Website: apple
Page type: address-validator
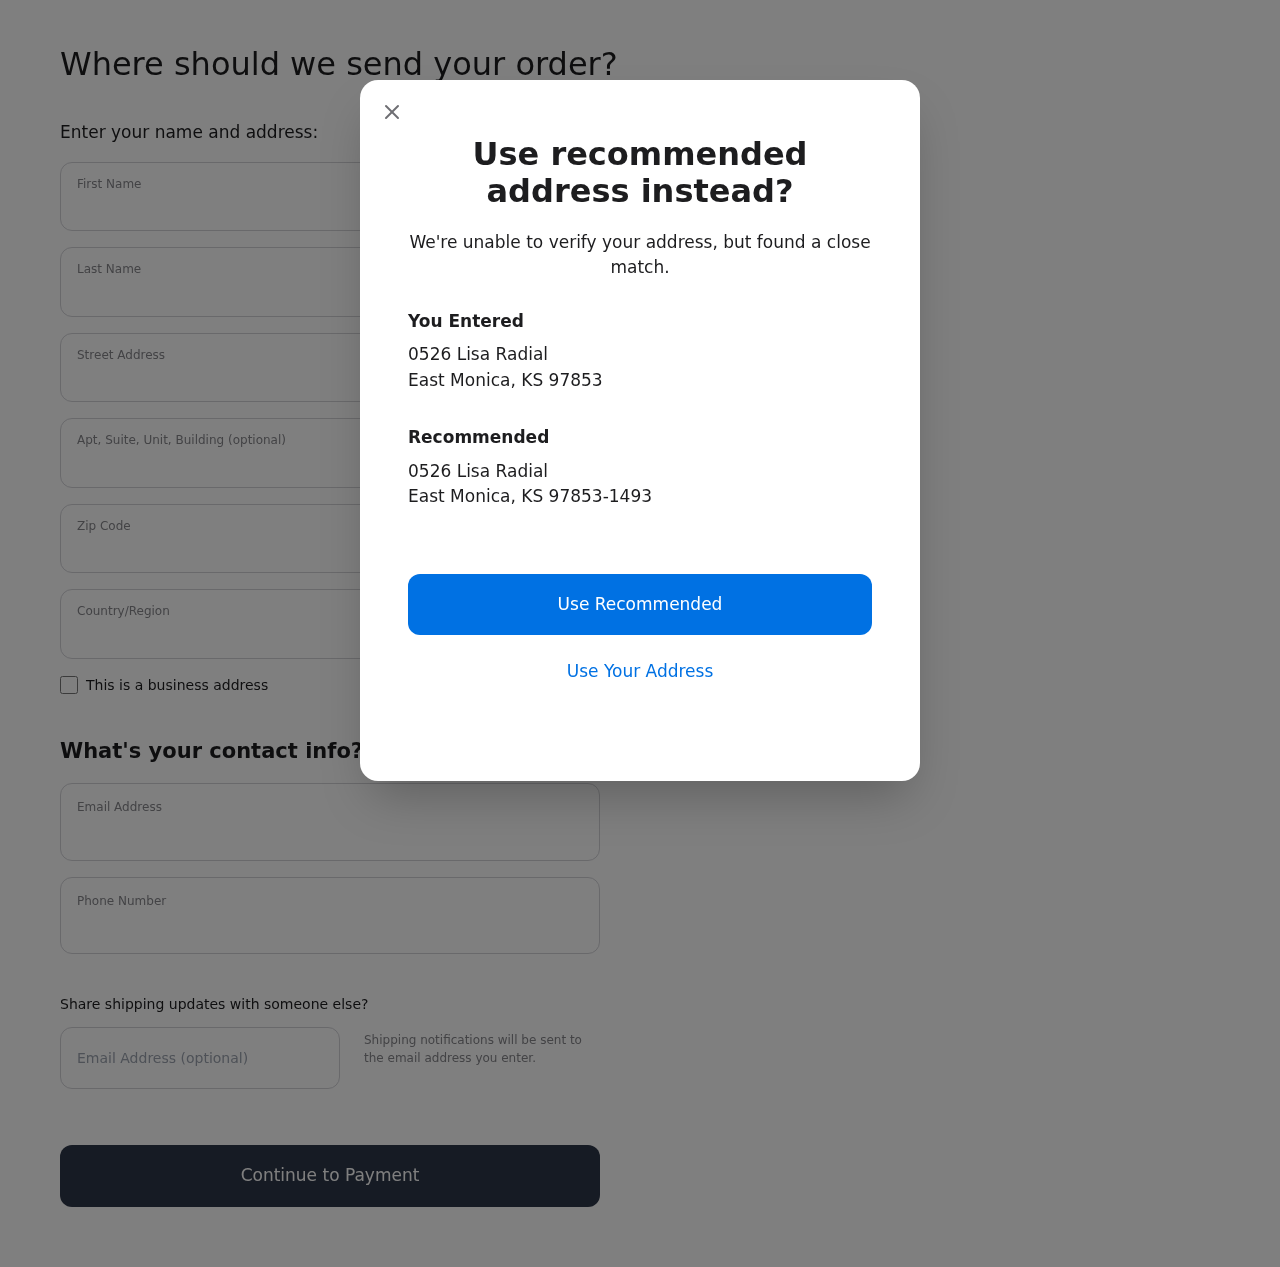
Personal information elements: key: PII_CITY
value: East Monica
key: PII_COUNTRY
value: United States
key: PII_EMAIL
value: jennifer.hart@hotmail.com
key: PII_FIRSTNAME
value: Jennifer
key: PII_GIFT_EMAIL
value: joseph.lopez@gmail.com
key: PII_LASTNAME
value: Hart
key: PII_PHONE
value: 7929824483
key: PII_POSTCODE
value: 97853
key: PII_POSTCODE_FULL
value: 97853-1493
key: PII_STATE_ABBR
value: KS
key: PII_STREET
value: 0526 Lisa Radial
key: PII_CITY2
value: East Monica
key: PII_STATE_ABBR2
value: KS